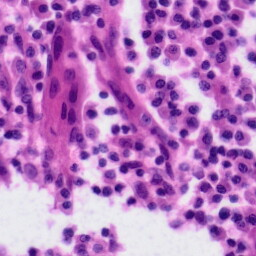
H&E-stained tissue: Tonsil